Question: I have an ascii file whose first couple hundred lines are commented (followed by the data) that give some information about the data. For example these are couple of lines I snipped out from large number of lines which are commented:

Right now I am only reading the data without comments by using 'load' as:
'''
filename = uigetfile('*.dat', 'Select Input data');
Data = load(filename, '-ascii');
'''
How can I read the commented lines (which end just before the data starts) and pick some comments out of all comments based on some identifications such as , etc. ?
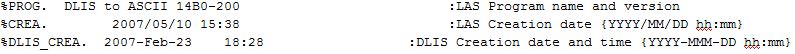
Answer: Use <URL> to read the lines into a cell array:
'''
fid = fopen(filename, 'r');
C = textscan(fid, '%s', 'Delimiter', '
');
C = C{:}; %// Flatten cell array
fclose(fid);
'''
Now you can use <URL> to manipulate the textual data. For instance, to find the comment lines that contain the string "Creation date", you can do this:
'''
idx = ~cellfun('isempty', regexp(C, "^\s*%.*Creation date"));
'''
where "'^\s*%' matches the percent sign ('%') at the beginning of the line along with any leading whitespace, and the '.*' matches any number of characters until the occurrence of "Creation date". Needless to say, you can adjust the <URL> pattern to your liking.
The resulting variable 'idx' stores a logical ( boolean) vector with "1"s at the positions of the lines matching the pattern (you can obtain their explicit numerical indices with 'find(idx)'). Next you can filter those lines with 'C(idx)' or iterate over them with a for loop.